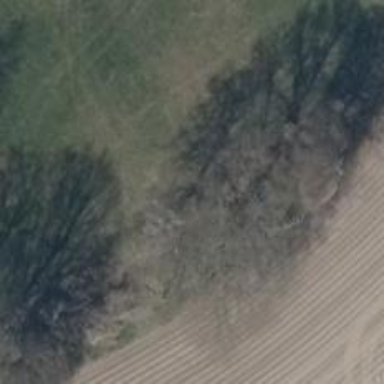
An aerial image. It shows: Row of trees in natural setting.